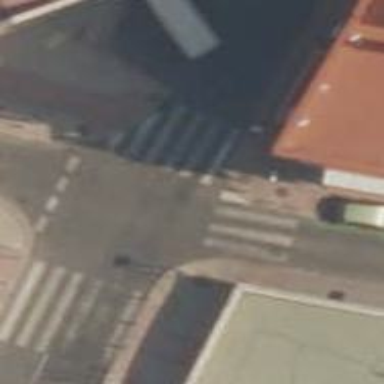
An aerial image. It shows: Uncontrolled zebra crossing on the road.